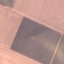
Label: AnnualCrop